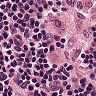
Metastatic tissue present: no